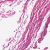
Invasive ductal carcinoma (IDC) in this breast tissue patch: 0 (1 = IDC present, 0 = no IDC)